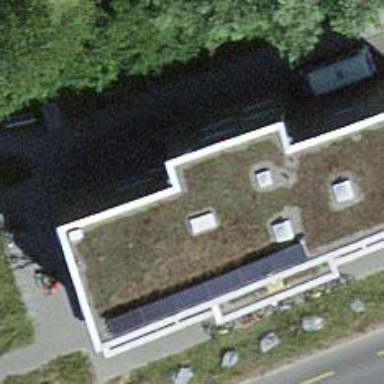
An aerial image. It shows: Commercial building.